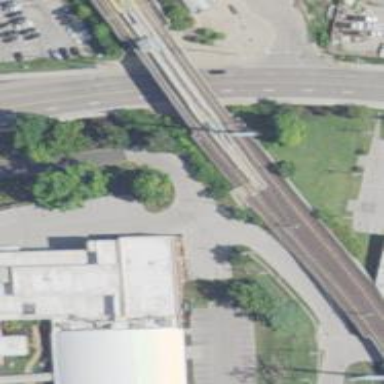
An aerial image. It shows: Bridge for light rail electrified with contact line.